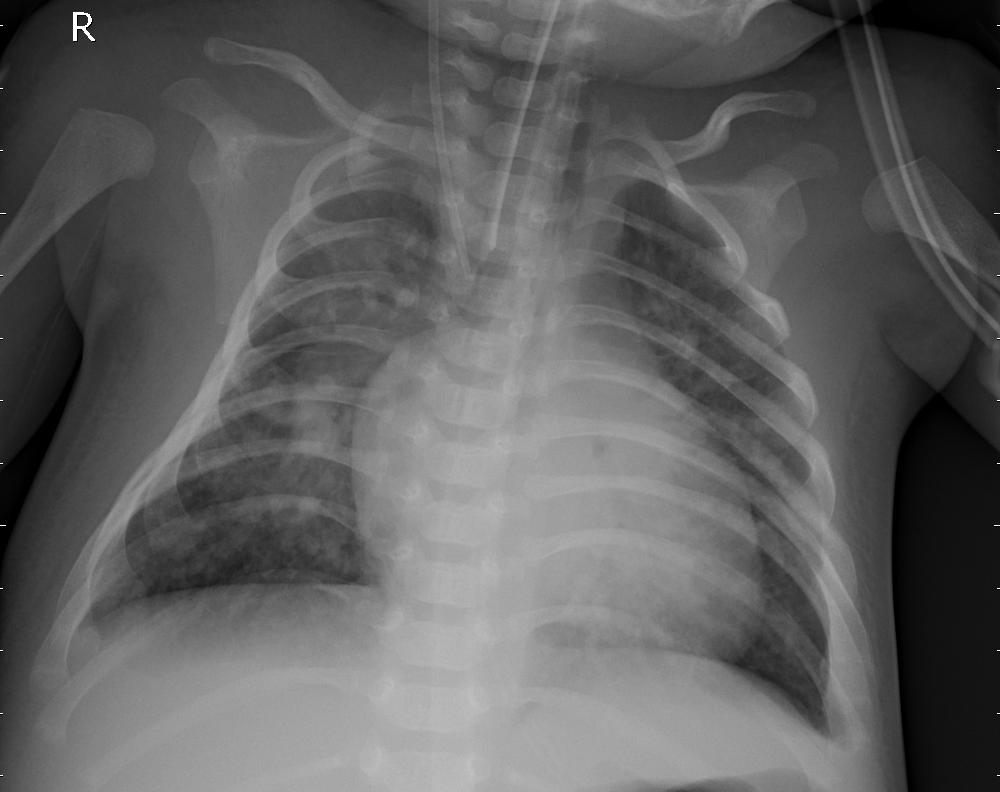
Diagnosis: PNEUMONIA